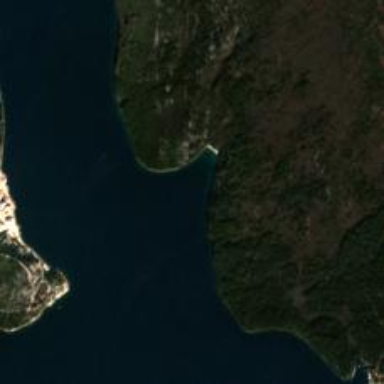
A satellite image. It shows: Beautiful bay with natural surroundings.